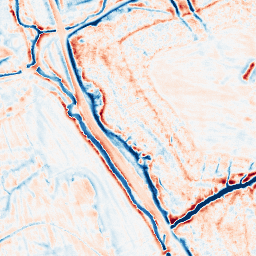
Category: edge_preserving
Decomposition family: bilateral
Decomposition parameters: d: 15
sigma_color: 100
sigma_space: 150
Upsampling method: lanczos
Upsampling parameters: scale: 8
Upsampling scale: 8